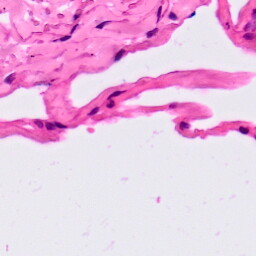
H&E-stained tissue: Lung